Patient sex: M
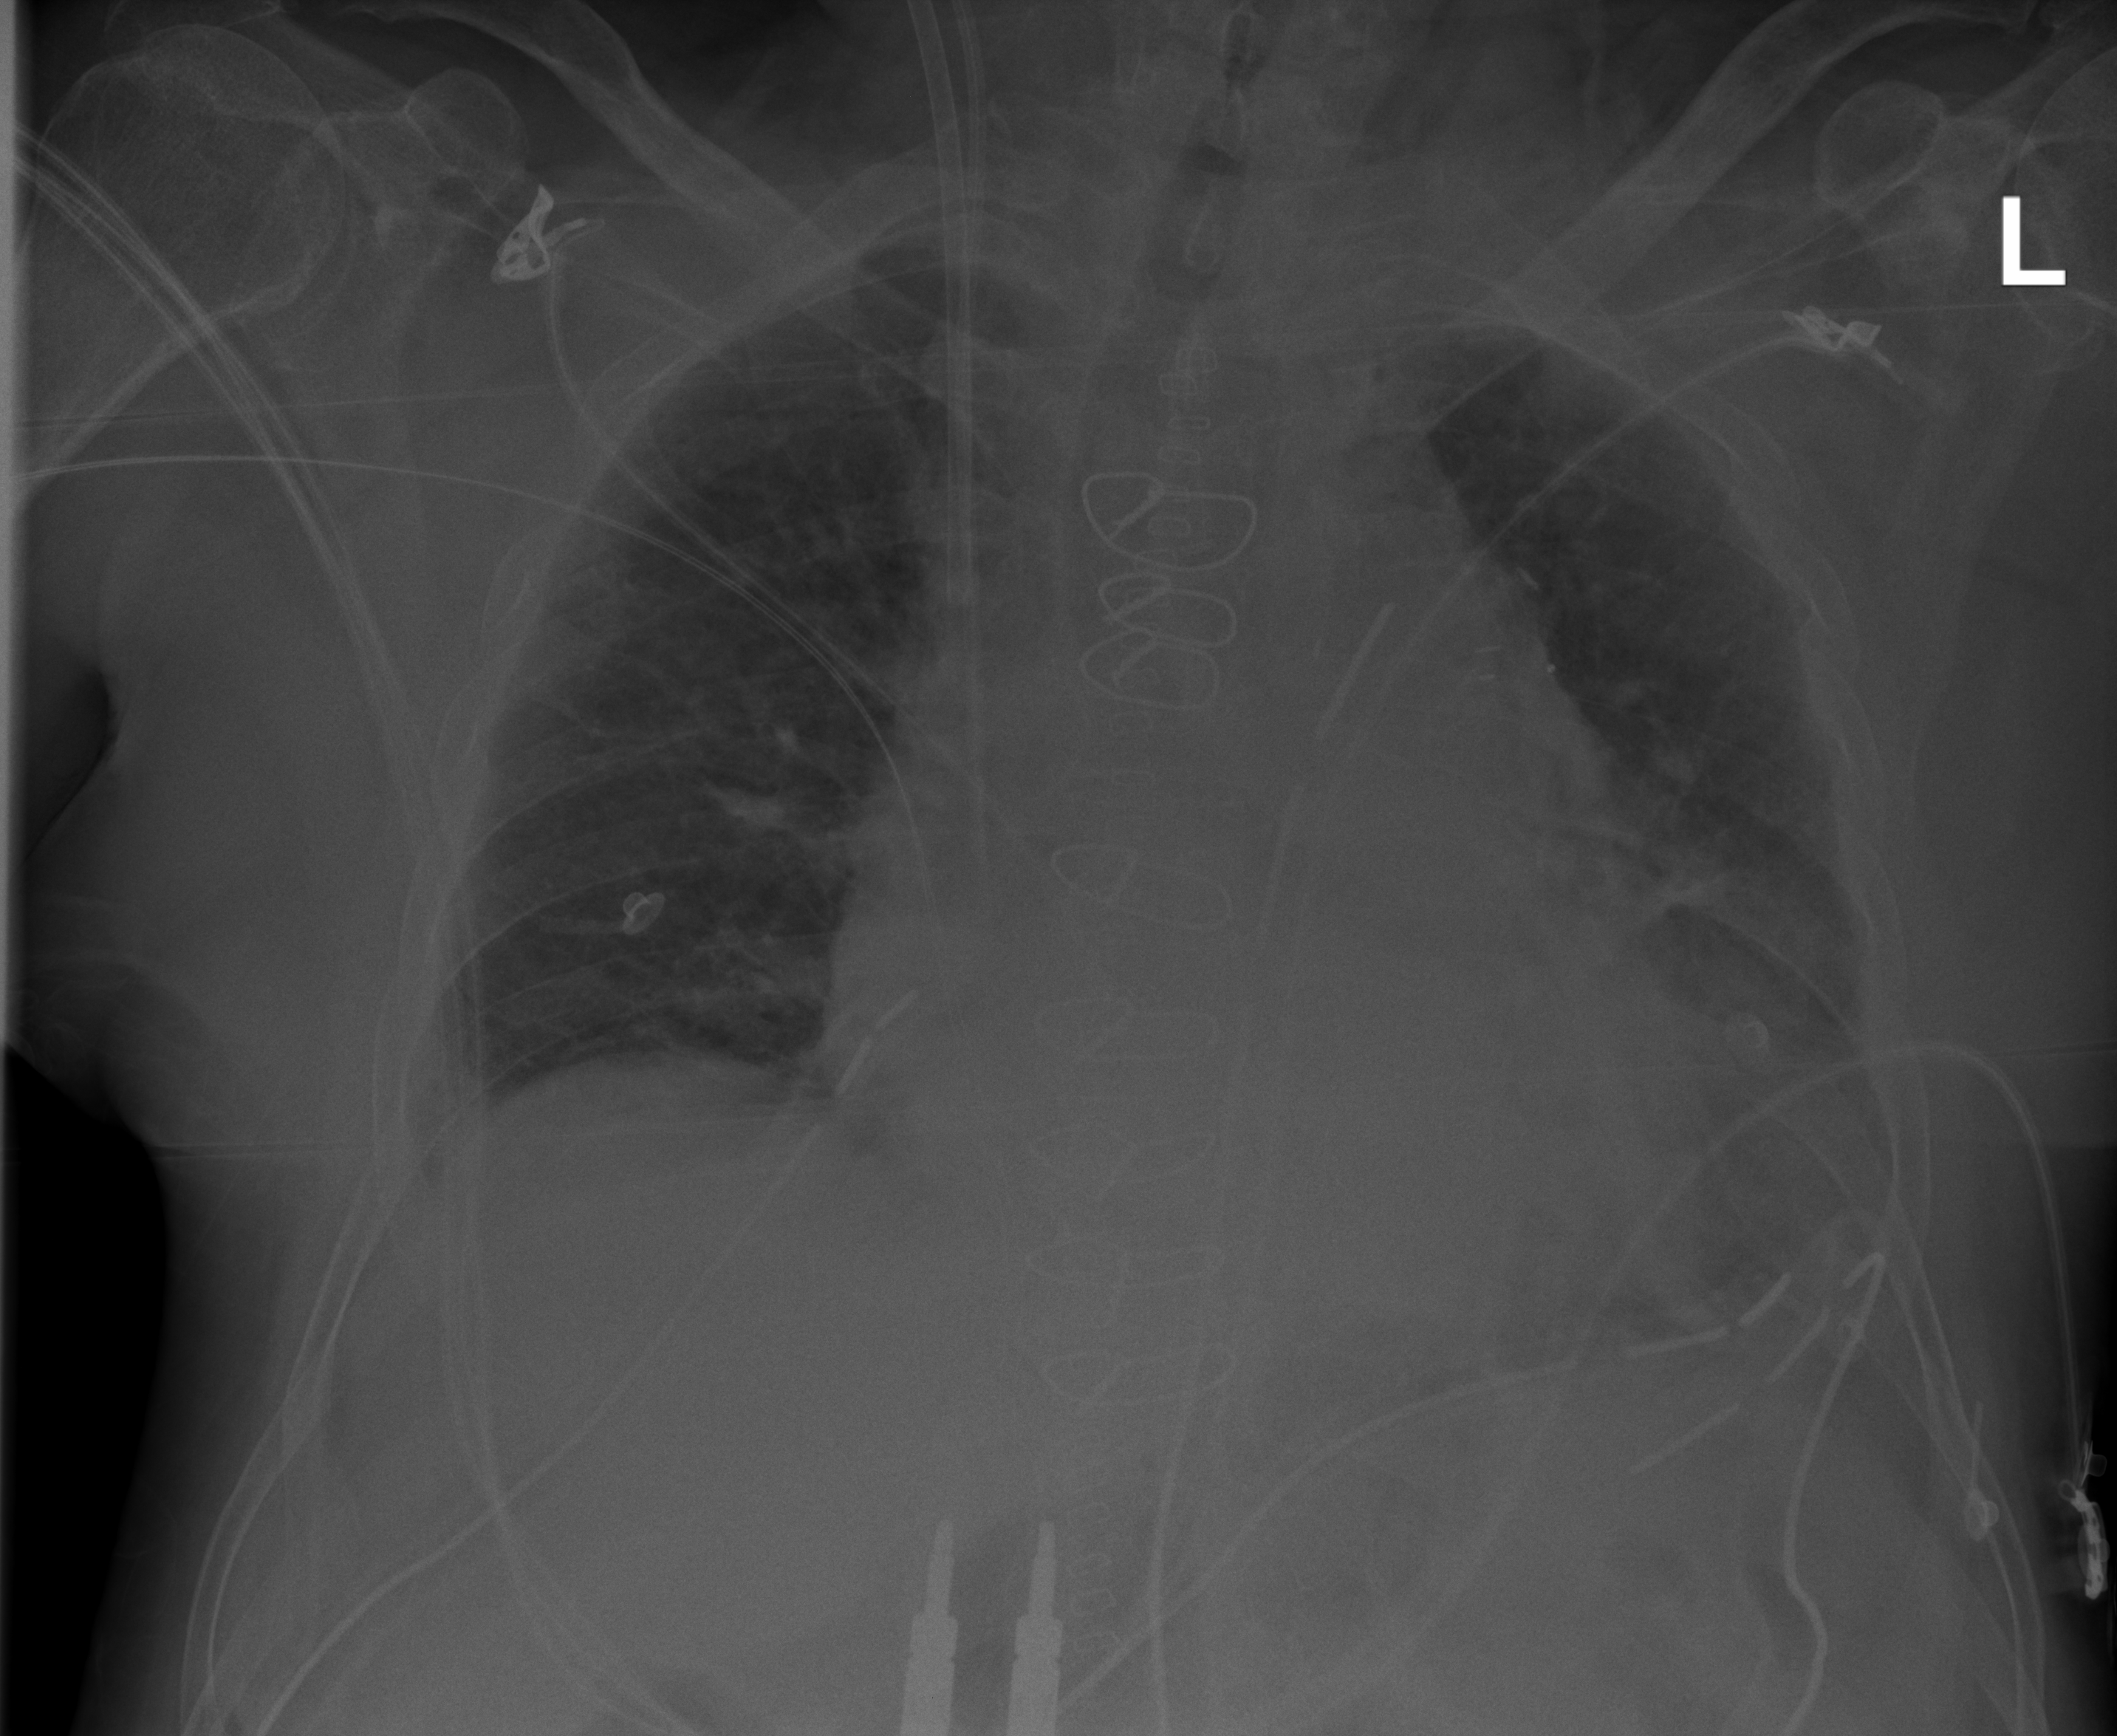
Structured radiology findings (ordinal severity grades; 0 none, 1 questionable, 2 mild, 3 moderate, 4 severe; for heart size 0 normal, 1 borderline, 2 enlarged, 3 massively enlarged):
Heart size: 1
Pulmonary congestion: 2
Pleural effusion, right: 2
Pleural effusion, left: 2
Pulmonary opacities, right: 0
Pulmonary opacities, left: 0
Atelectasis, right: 2
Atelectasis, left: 2